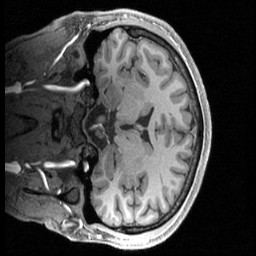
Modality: T1w
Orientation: coronal
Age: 22
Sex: male
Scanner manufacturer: siemens
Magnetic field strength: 3 T
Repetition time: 2.4 s
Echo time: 0.00224 s